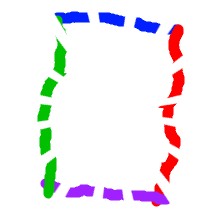
Shape: rectangle